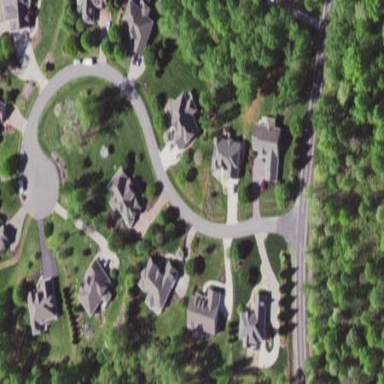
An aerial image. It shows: Suburban residential area.